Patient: sex M, age 71
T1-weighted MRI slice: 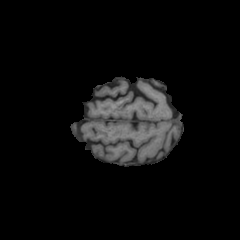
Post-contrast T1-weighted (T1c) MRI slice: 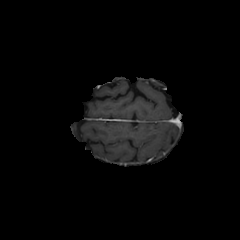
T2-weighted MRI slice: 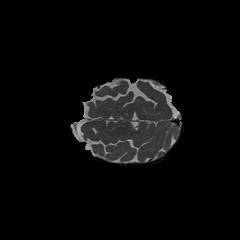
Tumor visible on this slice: yes
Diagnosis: Glioblastoma, IDH-wildtype
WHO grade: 4